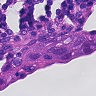
Metastatic tissue present: yes